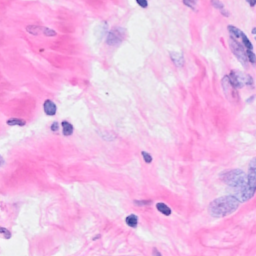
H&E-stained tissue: Breast